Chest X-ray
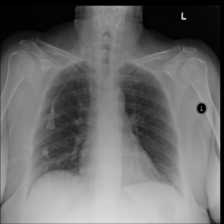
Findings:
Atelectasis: negative
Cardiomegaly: negative
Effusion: negative
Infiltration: negative
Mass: negative
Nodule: negative
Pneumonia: negative
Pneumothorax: negative
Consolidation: negative
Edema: negative
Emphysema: negative
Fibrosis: negative
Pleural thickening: negative
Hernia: negative